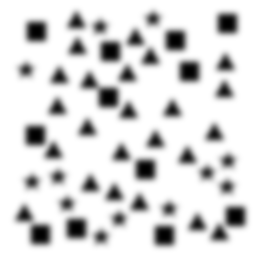
Squares: 12
Triangles: 24
Stars: 12
Total shapes: 48